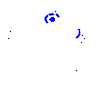
Particle: pion